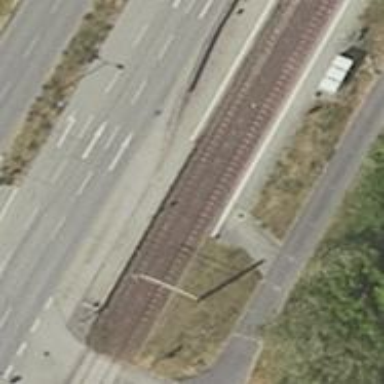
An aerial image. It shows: Platform for public transport with shelter. This platform is for trams and railways.